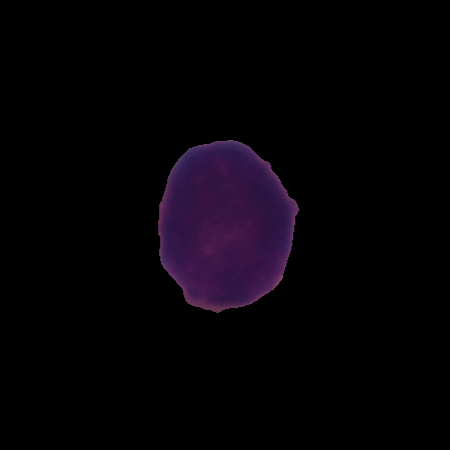
Label: healthy